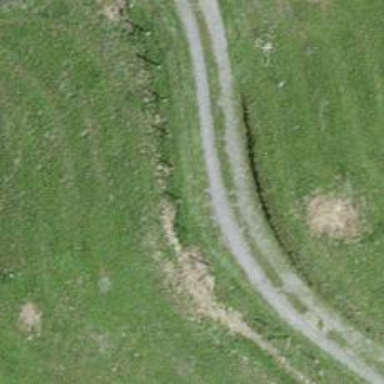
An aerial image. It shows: Driveway with gravel surface.